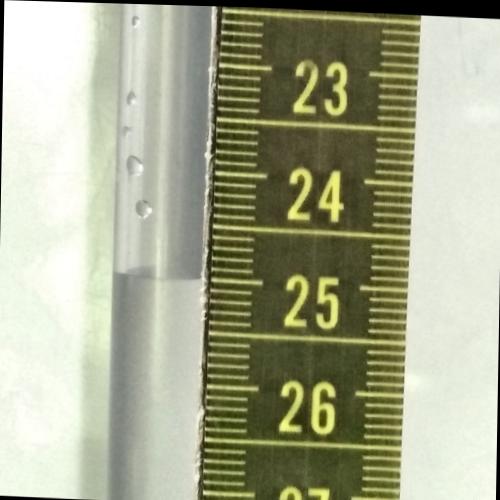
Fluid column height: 25.0 cm